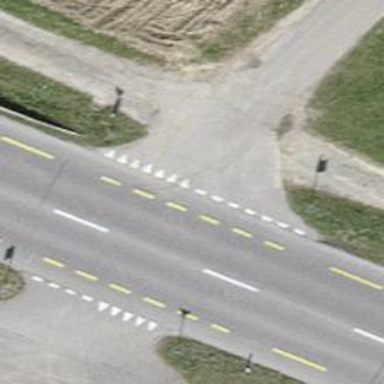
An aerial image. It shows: Primary highway with asphalt surface and lanes for cycling on both sides.